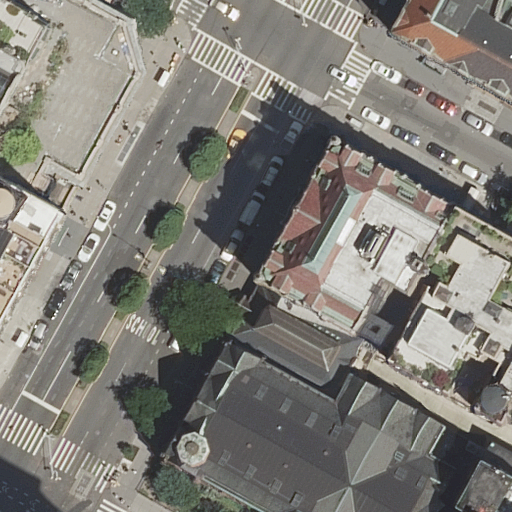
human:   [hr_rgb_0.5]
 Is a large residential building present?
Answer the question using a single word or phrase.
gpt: yes

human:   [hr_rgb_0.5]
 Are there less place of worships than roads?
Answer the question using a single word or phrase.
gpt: yes

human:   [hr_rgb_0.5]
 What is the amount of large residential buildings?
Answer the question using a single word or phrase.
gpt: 4

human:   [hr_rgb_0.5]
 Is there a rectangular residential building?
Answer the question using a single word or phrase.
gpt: yes

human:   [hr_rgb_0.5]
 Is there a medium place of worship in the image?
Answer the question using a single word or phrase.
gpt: yes

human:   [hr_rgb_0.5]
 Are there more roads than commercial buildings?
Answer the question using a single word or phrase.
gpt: yes

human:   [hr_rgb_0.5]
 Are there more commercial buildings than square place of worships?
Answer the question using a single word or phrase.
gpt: no

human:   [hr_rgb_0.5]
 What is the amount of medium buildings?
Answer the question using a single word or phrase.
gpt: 4

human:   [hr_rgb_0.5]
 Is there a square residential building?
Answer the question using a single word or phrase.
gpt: no

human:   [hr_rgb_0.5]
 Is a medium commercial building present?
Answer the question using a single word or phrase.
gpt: no

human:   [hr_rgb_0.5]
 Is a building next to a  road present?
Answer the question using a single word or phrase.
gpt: yes

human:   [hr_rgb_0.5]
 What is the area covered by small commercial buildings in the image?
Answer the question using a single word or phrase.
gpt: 0m2

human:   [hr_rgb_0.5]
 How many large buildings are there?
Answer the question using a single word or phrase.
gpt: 4

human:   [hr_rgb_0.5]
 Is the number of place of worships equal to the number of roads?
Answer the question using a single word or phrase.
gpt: no

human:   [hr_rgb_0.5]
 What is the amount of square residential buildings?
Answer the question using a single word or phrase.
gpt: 0

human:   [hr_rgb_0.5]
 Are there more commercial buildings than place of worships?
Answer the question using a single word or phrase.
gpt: no

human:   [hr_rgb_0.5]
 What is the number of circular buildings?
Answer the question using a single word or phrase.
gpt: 0

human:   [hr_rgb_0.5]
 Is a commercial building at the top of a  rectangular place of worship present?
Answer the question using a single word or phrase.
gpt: no

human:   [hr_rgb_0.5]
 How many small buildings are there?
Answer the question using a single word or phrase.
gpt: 0

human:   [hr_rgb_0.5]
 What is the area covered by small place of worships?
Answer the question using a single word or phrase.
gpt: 0m2

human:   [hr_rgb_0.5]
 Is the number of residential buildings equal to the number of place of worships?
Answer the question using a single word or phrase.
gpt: no

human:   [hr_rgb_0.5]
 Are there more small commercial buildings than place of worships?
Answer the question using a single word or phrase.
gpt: no

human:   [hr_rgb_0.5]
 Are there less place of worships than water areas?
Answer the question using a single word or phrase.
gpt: no

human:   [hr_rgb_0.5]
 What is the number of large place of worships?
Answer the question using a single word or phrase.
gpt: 0

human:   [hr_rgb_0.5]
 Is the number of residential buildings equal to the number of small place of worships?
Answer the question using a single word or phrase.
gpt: no

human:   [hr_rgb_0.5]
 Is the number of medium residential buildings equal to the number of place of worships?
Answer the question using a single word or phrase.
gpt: no

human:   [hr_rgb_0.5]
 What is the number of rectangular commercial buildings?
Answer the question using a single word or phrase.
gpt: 0

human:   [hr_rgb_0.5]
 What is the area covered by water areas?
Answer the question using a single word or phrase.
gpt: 0m2

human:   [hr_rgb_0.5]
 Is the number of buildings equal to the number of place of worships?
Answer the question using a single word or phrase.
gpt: no

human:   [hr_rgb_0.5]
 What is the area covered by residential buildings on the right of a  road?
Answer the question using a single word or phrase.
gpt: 2505m2

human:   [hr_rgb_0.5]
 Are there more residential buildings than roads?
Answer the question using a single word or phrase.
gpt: no

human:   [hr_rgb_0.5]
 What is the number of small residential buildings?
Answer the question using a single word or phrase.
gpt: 0

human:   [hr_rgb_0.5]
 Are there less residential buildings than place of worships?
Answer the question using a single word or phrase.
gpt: no

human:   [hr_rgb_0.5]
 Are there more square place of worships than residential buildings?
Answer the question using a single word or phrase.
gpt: no

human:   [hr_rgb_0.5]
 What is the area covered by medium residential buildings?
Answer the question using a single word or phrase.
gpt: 1059m2

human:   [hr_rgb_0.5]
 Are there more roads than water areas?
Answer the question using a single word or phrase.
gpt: yes